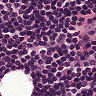
Metastatic tissue present: no